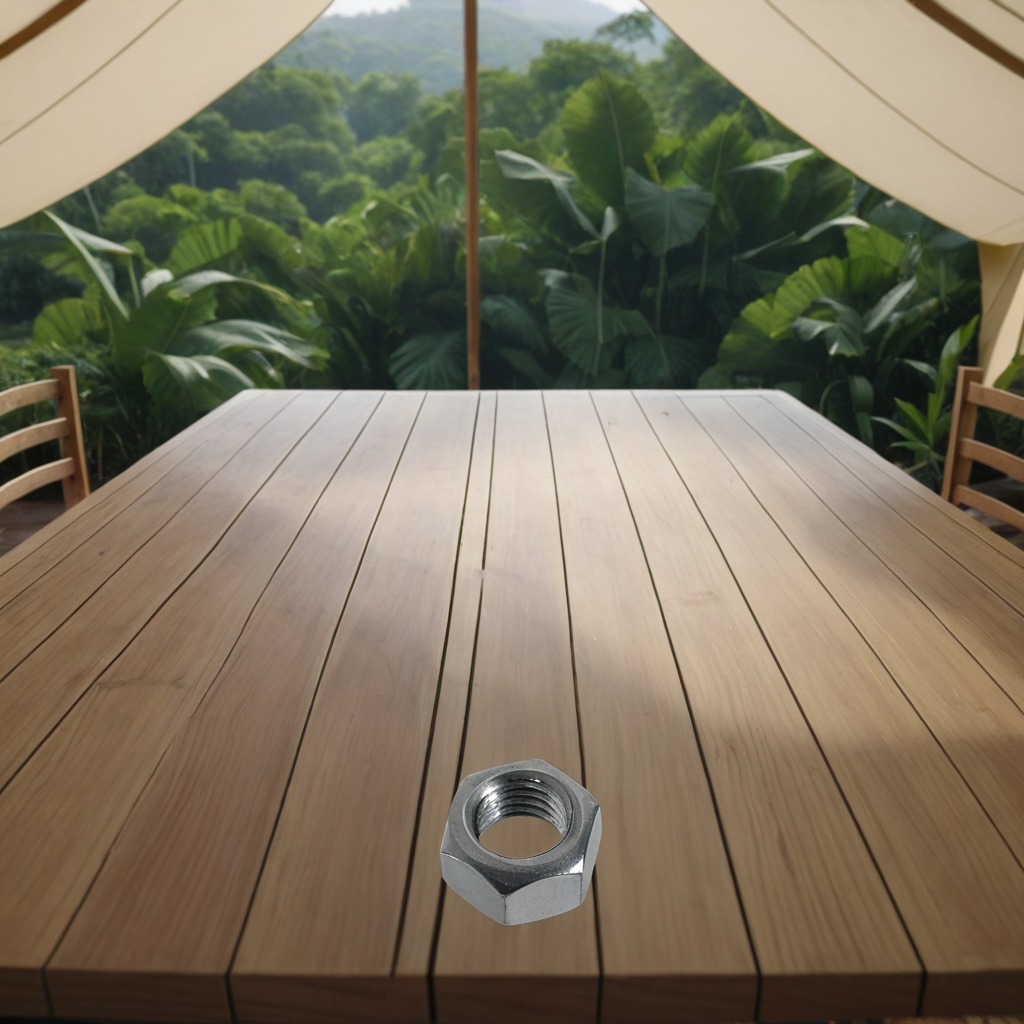
A metal nut is lying on a wooden table inside a jungle field workshop tent.